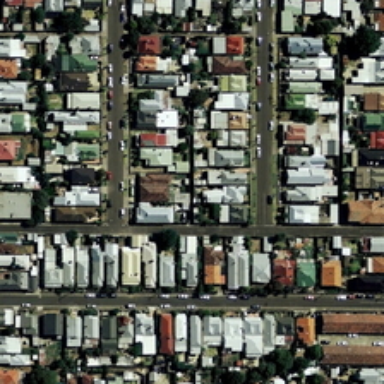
The residential buildings on both sides of the road are neatly arranged .